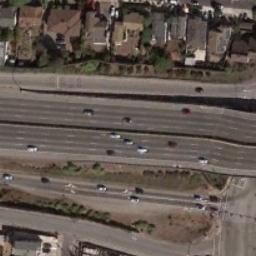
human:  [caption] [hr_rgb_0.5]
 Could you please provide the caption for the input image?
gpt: The freeway is next to some houses with some cars .

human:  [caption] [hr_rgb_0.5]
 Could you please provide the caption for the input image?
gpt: Traffic was sparse on the motorway .

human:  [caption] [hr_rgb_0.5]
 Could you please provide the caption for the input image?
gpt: There are many buildings and roads and green plants on both sides of the freeway, And there are many cars on the freeway .

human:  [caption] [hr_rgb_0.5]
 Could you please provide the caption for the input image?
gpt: A bifurcated freeway goes through the residential area and forms an overpass .

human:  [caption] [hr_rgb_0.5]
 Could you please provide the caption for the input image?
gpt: There are many brown buildings beside the freeway .